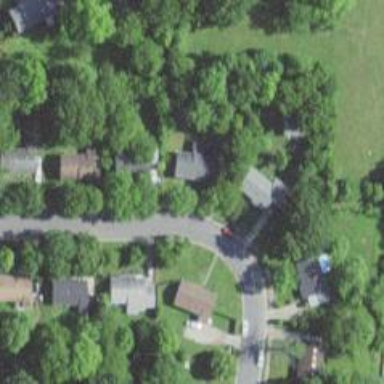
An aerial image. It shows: Residential road with sidewalk on the left side.